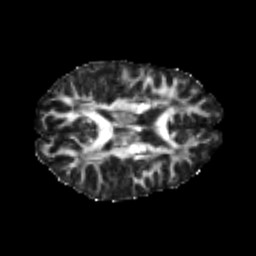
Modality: FA
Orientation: axial
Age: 22
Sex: female
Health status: healthy
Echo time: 0.074 s